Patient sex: M
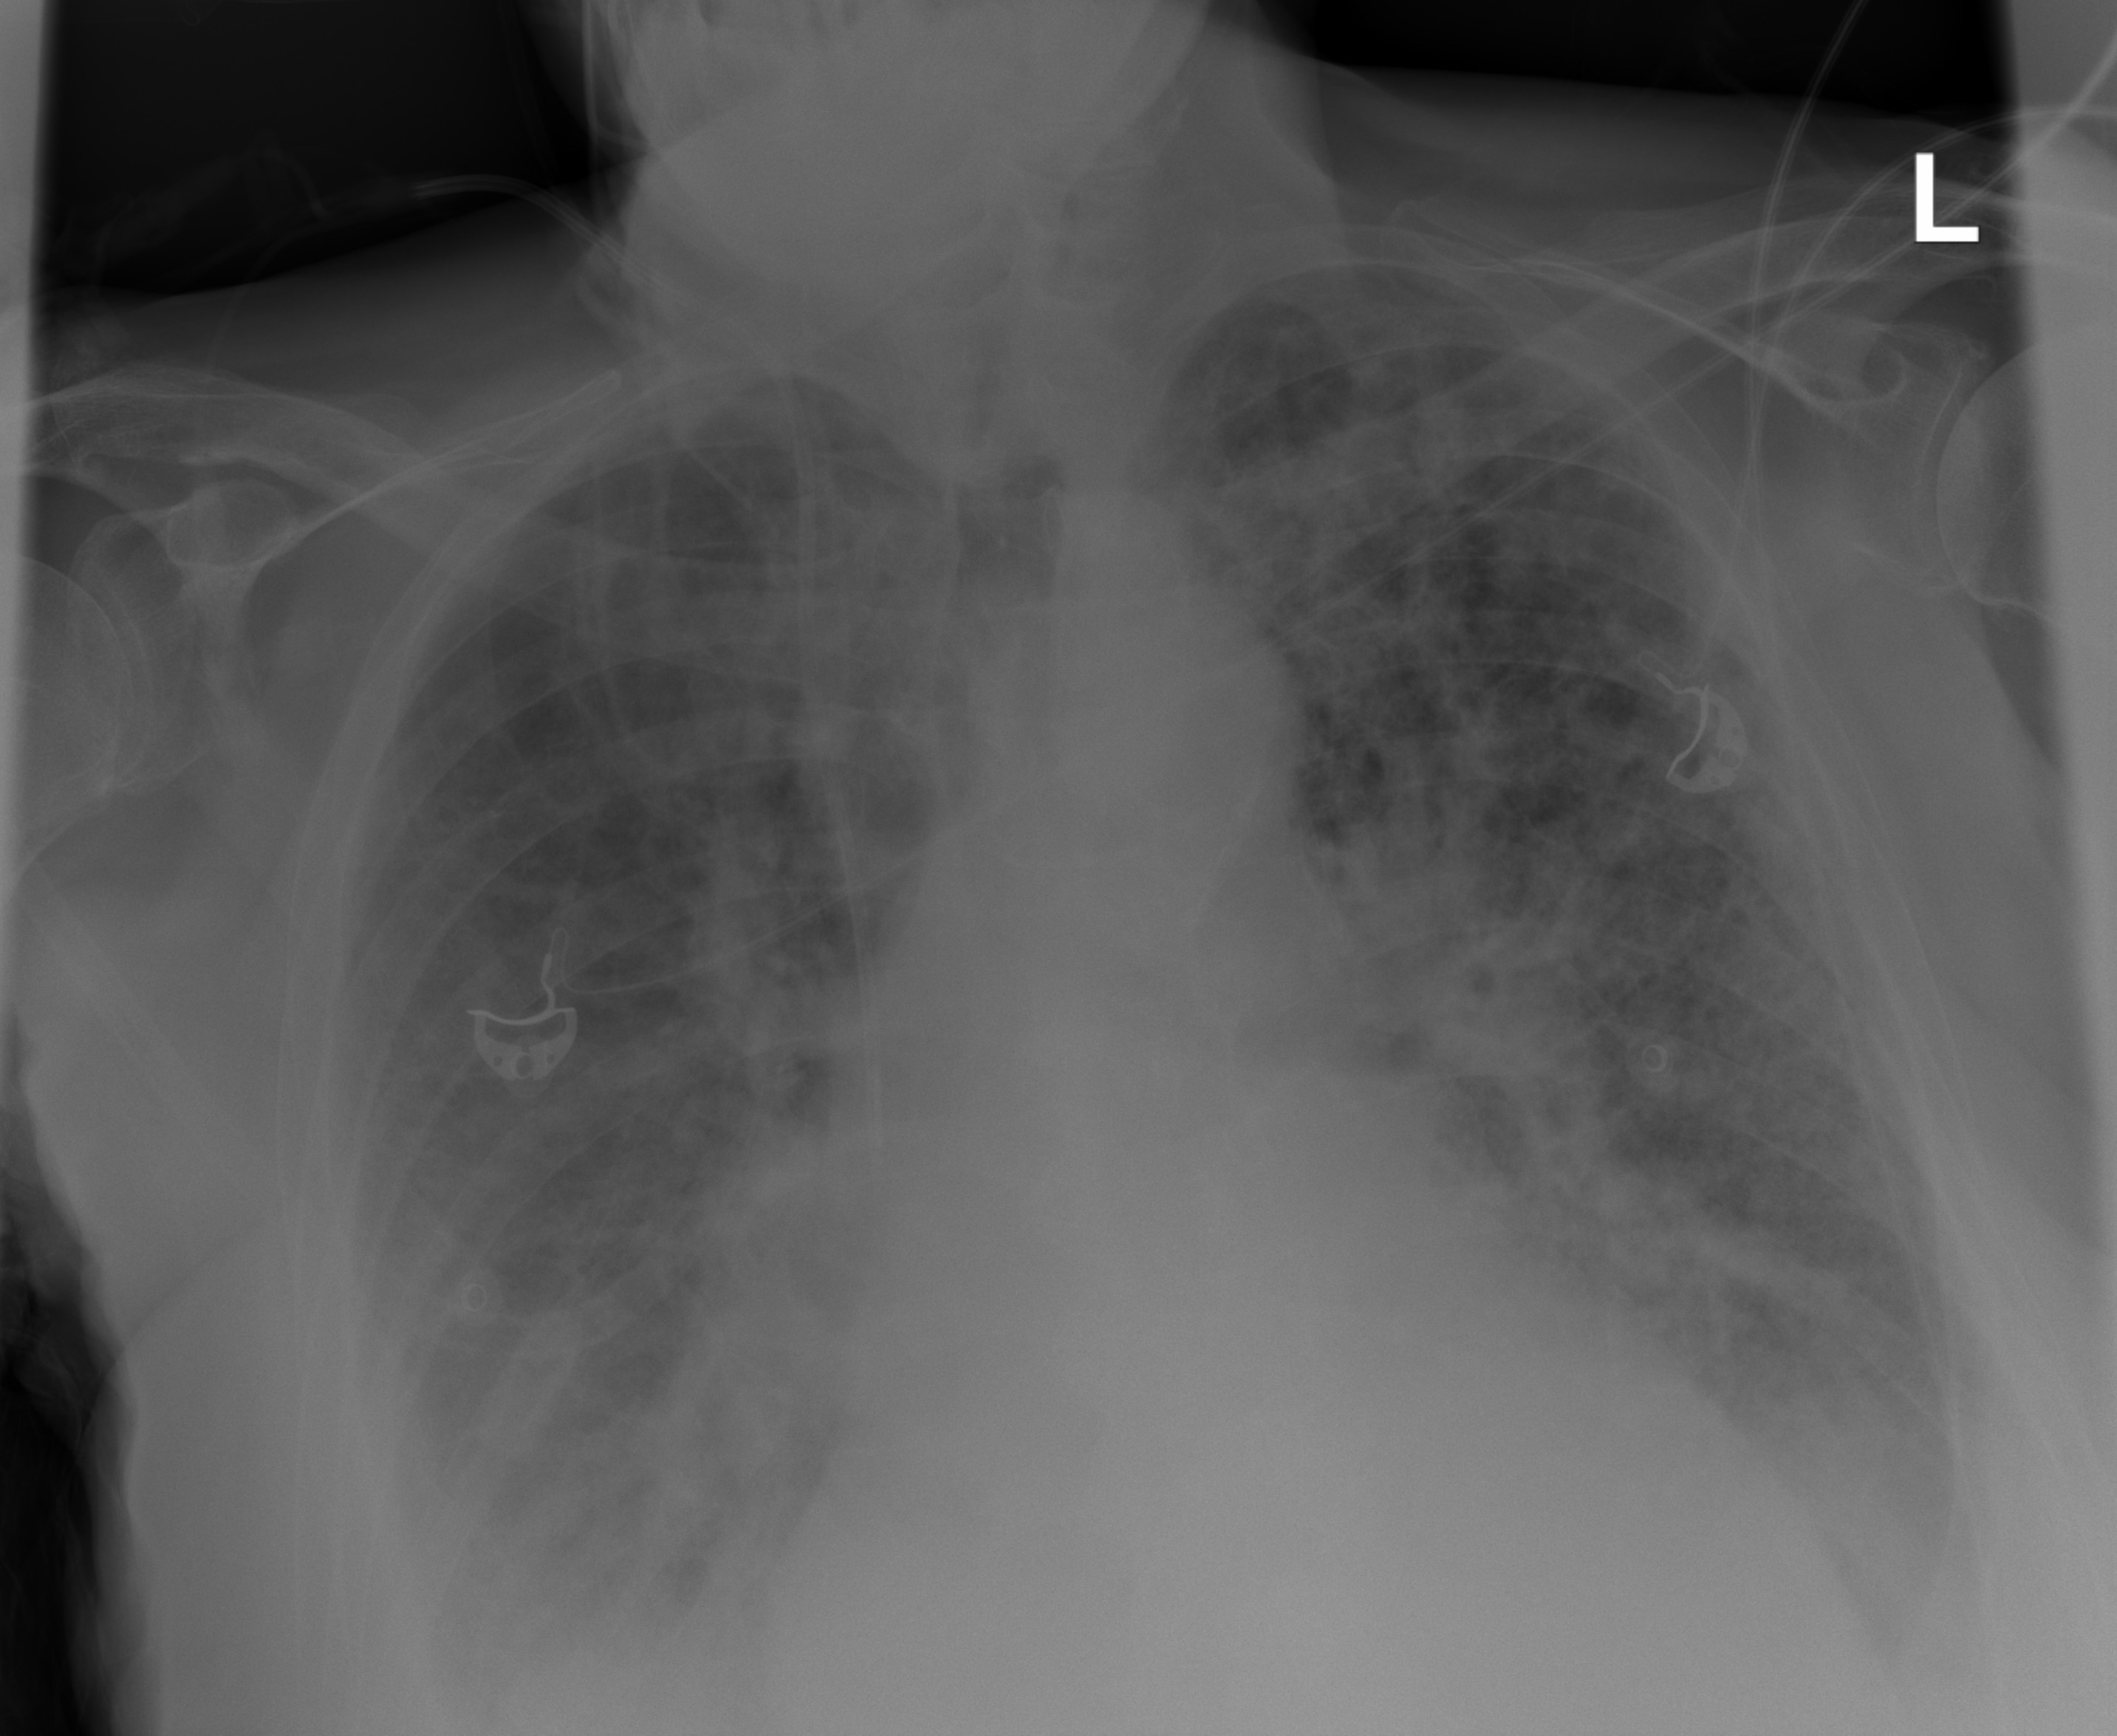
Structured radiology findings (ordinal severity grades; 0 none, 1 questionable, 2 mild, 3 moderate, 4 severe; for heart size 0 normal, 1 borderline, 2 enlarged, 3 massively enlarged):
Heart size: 2
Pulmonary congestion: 3
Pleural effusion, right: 2
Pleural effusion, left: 2
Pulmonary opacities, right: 2
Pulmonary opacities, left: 2
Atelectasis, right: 2
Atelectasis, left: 2